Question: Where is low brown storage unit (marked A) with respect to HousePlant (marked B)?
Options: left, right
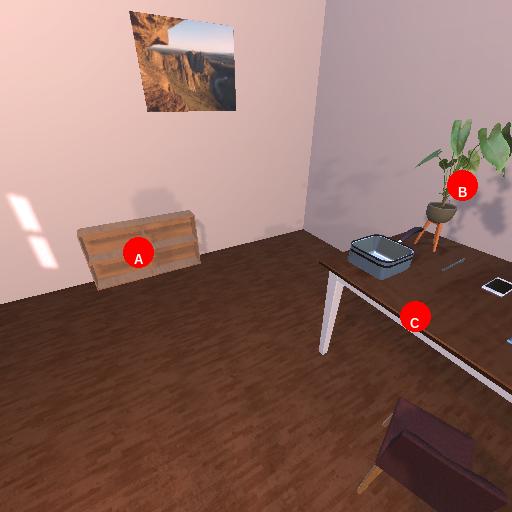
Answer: left